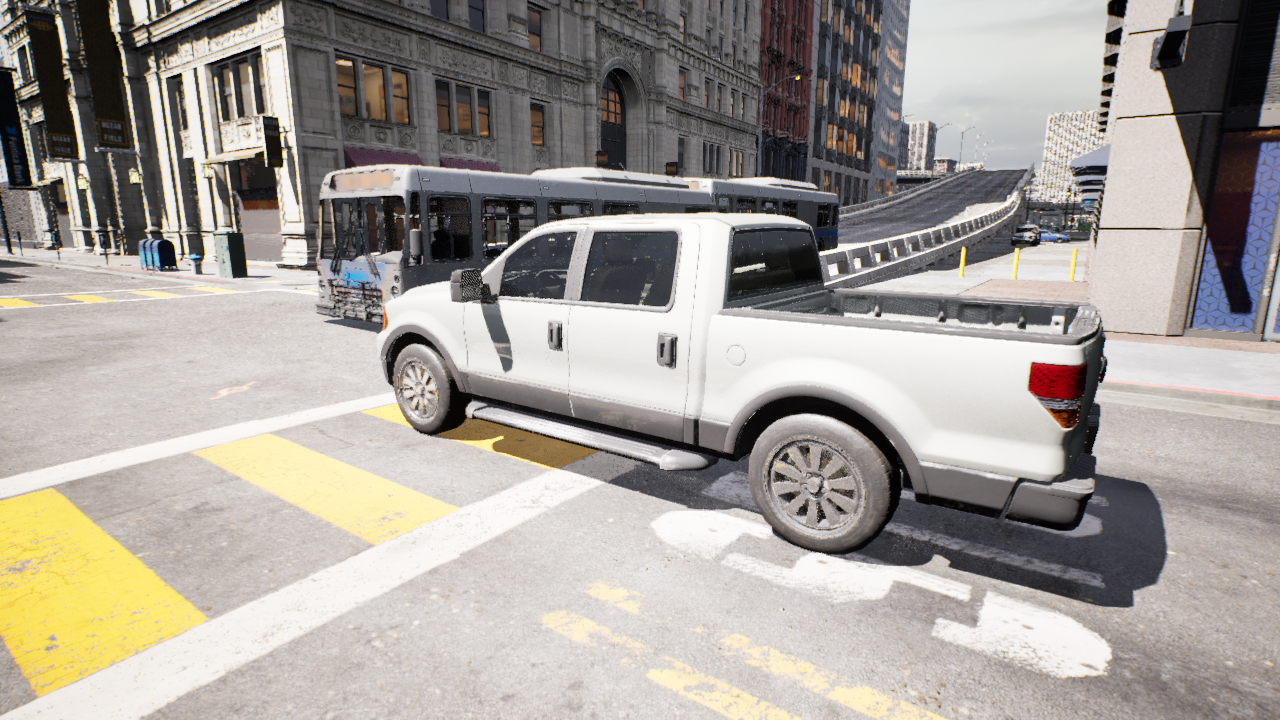
Venue: residential
Lighting: clear day
Vehicle rig: pickup